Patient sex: M
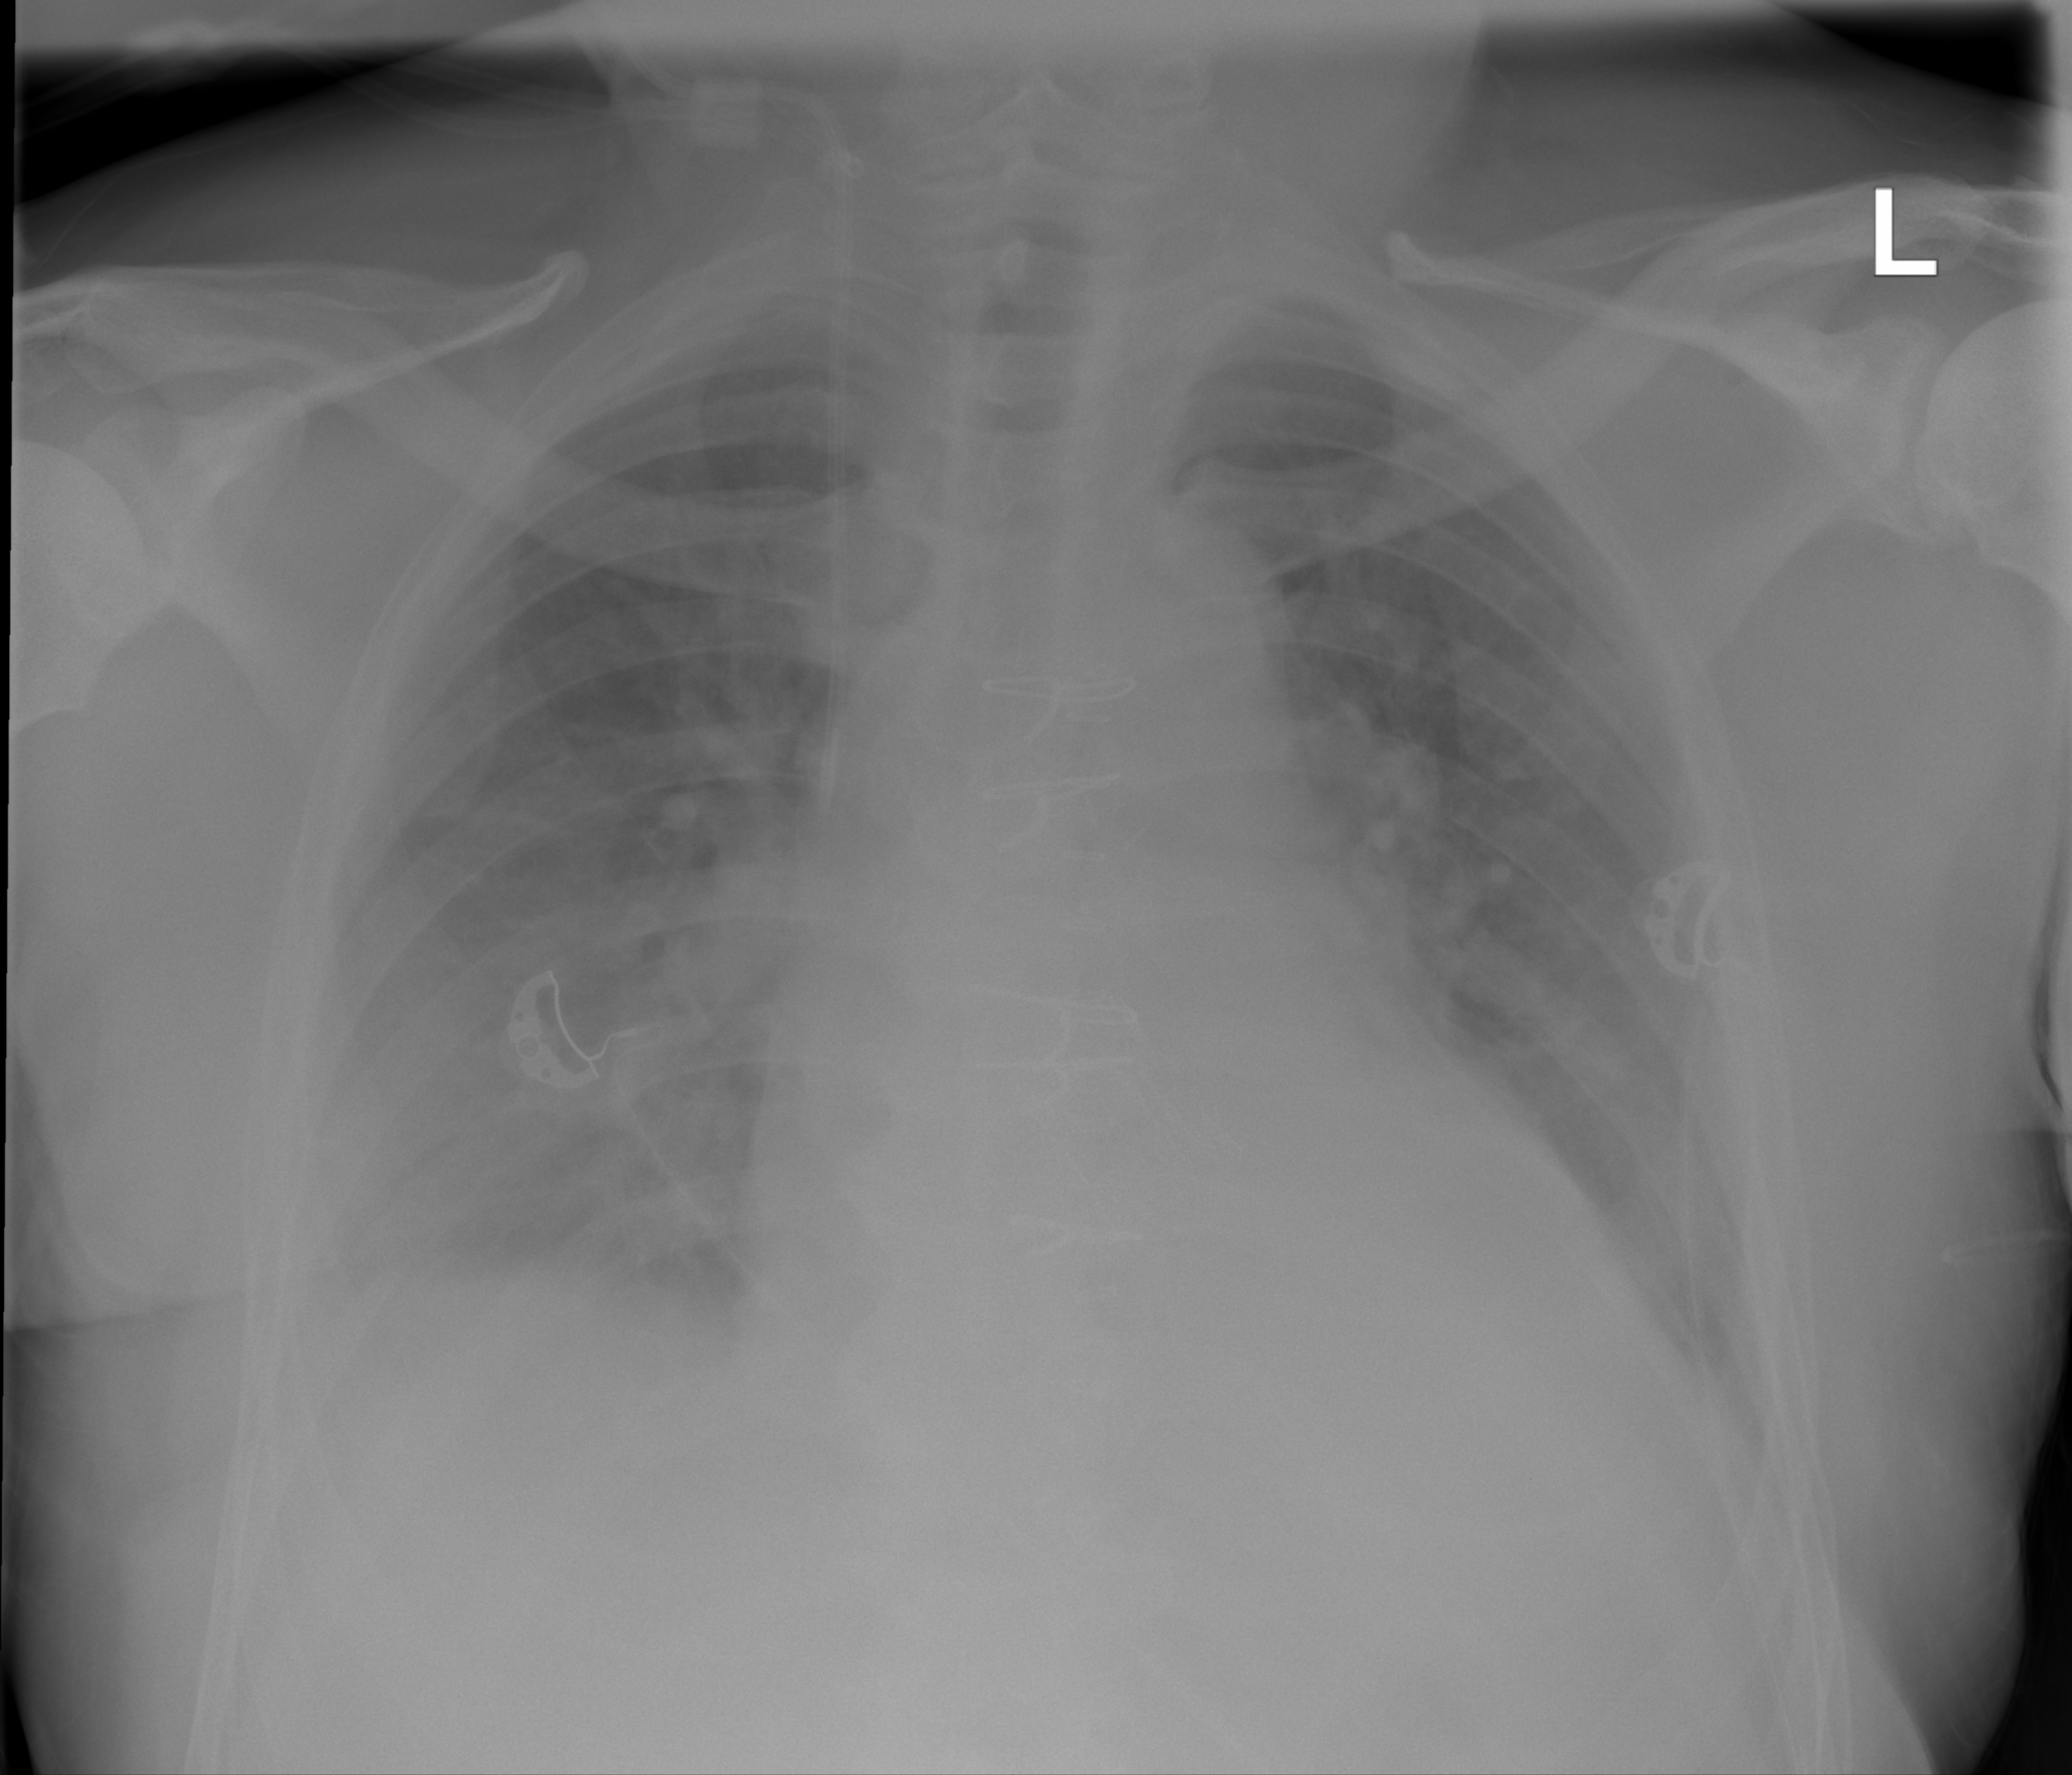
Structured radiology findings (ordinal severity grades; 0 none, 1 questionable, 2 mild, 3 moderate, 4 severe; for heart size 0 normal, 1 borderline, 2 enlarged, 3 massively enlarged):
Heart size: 0
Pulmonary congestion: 3
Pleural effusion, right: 2
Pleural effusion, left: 1
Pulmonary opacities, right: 0
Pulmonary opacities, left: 0
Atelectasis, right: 0
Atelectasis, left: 0